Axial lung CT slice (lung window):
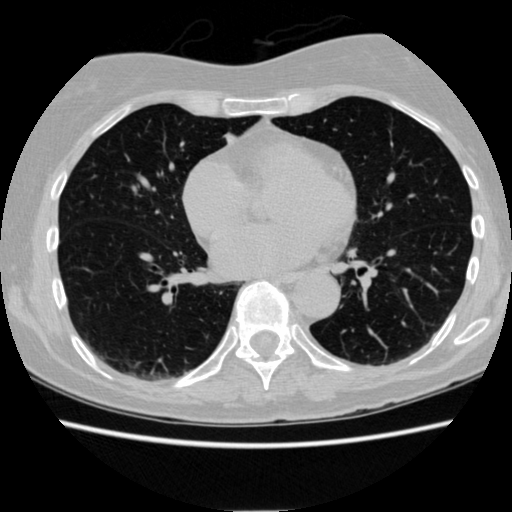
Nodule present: no